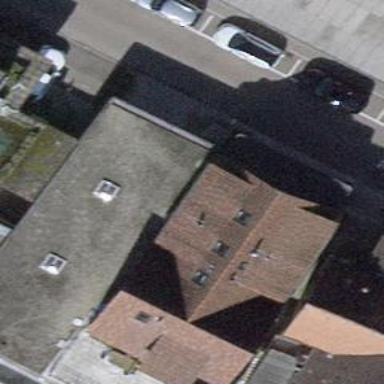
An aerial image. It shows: Cafe.